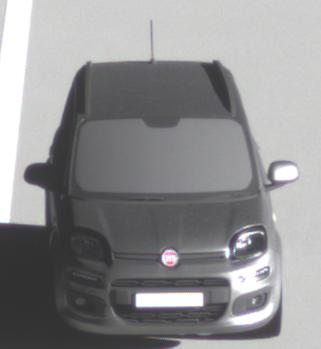
Make: Fiat
Model: Panda 1.2 8V
Detailed model: Panda (312)
Model produced from: 2013/02
Model produced until: 2013/12
Doors: 5
Color: gray
Road condition: dry road
Daytime: morning or afternoon
Contrast: high contrast